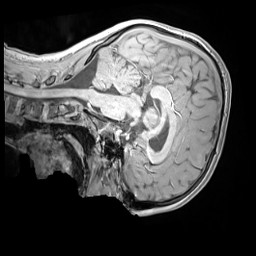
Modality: MP2RAGE
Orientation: sagittal
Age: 11
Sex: male
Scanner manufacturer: siemens
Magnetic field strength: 3 T
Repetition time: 4 s
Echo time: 0.00303 s